Question: i imported a webproject under drupal 7 cms and i'm facing this error on sending email using drush in terminal typing this command (drush queue-mail-send-all) :
'''
$ drush queue-mail-send-all
PHP Fatal error: Call to undefined function imap_rfc822_parse_adrlist() in C:\wamp\www\example.com\sitesll\modulescustom\example\example.module on line 96
PHP Stack trace:
PHP 1. {main}() C:\ProgramData\Drush\drush.php:0
PHP 2. drush_main() C:\ProgramData\Drush\drush.php:16
PHP 3. _drush_bootstrap_and_dispatch() C:\ProgramData\Drush\drush.php:61
PHP 4. drush_dispatch() C:\ProgramData\Drush\drush.php:92
PHP 5. call_user_func_array() C:\ProgramData\Drush\includes\command.inc:182
PHP 6. drush_command() C:\ProgramData\Drush\includes\command.inc:182
PHP 7. _drush_invoke_hooks() C:\ProgramData\Drush\includes\command.inc:214
PHP 8. call_user_func_array() C:\ProgramData\Drush\includes\command.inc:362
PHP 9. drush_queue_mail_send_all() C:\ProgramData\Drush\includes\command.inc:362
PHP 10. queue_mail_send() C:\wamp\www\example.com\sitesll\modules\contrib\queue_mail\queue_mail.drush.inc:58
PHP 11. HTMLMailSystem__SmtpMailSystem->format() C:\wamp\www\example.com\sitesll\modules\contrib\queue_mail\queue_mail.module:102
PHP 12. HTMLMailSystem->format() C:\wamp\www\example.com\sites\default
iles\mailsystem\HTMLMailSystem__SmtpMailSystem.mail.inc:20
PHP 13. theme() C:\wamp\www\example.com\sitesll\modules\contrib\htmlmail\htmlmail.mail.inc:51
PHP 14. example_preprocess_htmlmail() C:\wamp\www\example.com\includes heme.inc:1122
Fatal error: Call to undefined function imap_rfc822_parse_adrlist() in C:\wamp\www\example.com\sitesll\modules\custom\example\example.module on line 96
Call Stack:
0.0010 152632 1. {main}() C:\ProgramData\Drush\drush.php:0
0.1120 <PHONE> 2. drush_main() C:\ProgramData\Drush\drush.php:16
1.7801 <PHONE> 3. _drush_bootstrap_and_dispatch() C:\ProgramData\Drush\drush.php:61
58.5523 40781840 4. drush_dispatch() C:\ProgramData\Drush\drush.php:92
61.0695 40787544 5. call_user_func_array() C:\ProgramData\Drush\includes\command.inc:182
61.0695 40787640 6. drush_command() C:\ProgramData\Drush\includes\command.inc:182
61.0705 40787800 7. _drush_invoke_hooks() C:\ProgramData\Drush\includes\command.inc:214
61.0895 40819048 8. call_user_func_array() C:\ProgramData\Drush\includes\command.inc:362
61.0895 40819144 9. drush_queue_mail_send_all() C:\ProgramData\Drush\includes\command.inc:362
61.2285 40873112 10. queue_mail_send() C:\wamp\www\example.com\sitesll\modules\contrib\queue_mail\queue_mail.drush.inc:58
61.2315 40874976 11. HTMLMailSystem__SmtpMailSystem->format() C:\wamp\www\example.com\sitesll\modules\contrib\queue_mail\queue_mail.module:102
61.2315 40875000 12. HTMLMailSystem->format() C:\wamp\www\example.com\sites\default
iles\mailsystem\HTMLMailSystem__SmtpMailSystem.mail.inc:20
61.2315 40876840 13. theme() C:\wamp\www\example.com\sitesll\modules\contrib\htmlmail\htmlmail.mail.inc:51
90.3282 58206648 14. example_preprocess_htmlmail() C:\wamp\www rustedco
Drush command terminated abnormally due to an unrecoverable error.
m[error]?[0m
Error: Call to undefined function imap_rfc822_parse_adrlist() in
C:\wamp\www\example.com\sitesll\modules\custom\example\example.module
'''
-i can send emails with normal php function.
-i enabled imap in php.ini.
-i eneabled impap in wamp setting as php extention.
-my php version is : 5.4.16
-my apache version is : 2.4.4
- I'm using wamp server 64 X
- my OS windows 7 : 64 bit

i was trying to google this error for 3 days but i didnt find something helpfull
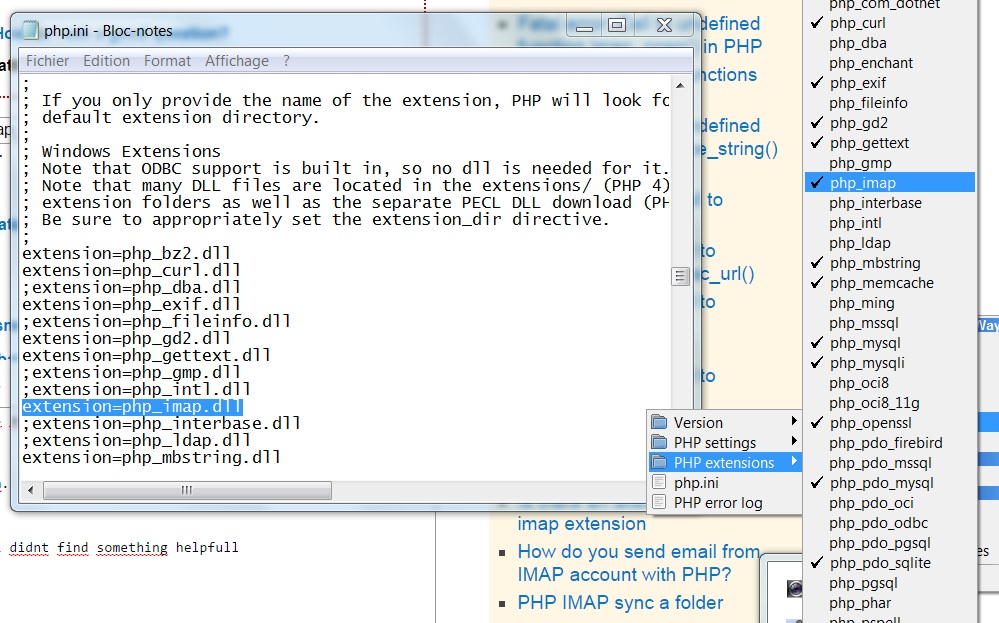
Answer: I got the solution:
I am running Windows 7 64bit environment with WAMP server, it has two 'php.ini' files:
1. C:\wampinpachepache2.4.4in Enable php_imap.dll extension by removing ; at beginning of string
2. C:\wampin\php\php5.4.16 Enable php_imap.dll extension by removing ; at beginning of string